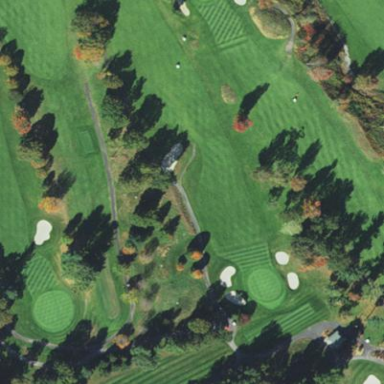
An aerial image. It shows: Grassy area designated as golf fairway.